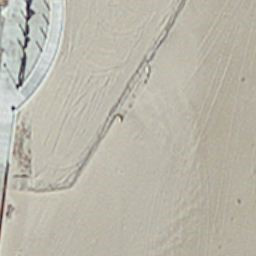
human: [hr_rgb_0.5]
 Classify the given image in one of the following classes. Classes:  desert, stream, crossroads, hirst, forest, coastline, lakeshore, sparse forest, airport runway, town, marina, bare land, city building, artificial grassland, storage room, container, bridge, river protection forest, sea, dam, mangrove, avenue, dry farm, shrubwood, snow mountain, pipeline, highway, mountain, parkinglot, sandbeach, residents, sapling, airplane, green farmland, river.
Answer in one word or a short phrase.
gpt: sandbeach